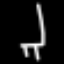
Label: chair